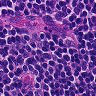
Metastatic tissue present: no